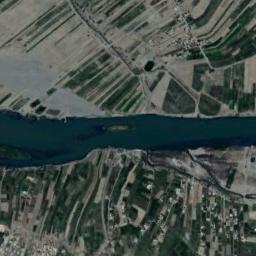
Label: river